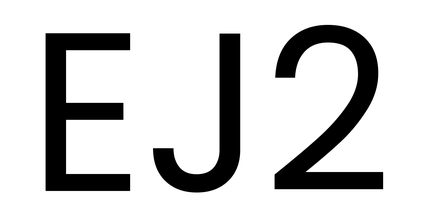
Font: Poppins-Regular